Question: I need to generate samples from a mixed distribution
- 40% samples come from Gaussian(mean=2,sd=8)- 20% samples come from Cauchy(location=25,scale=2)- 40% samples come from Gaussian(mean = 10, sd=6)
To do this, i wrote the following function :
'''
dmix <- function(x){
prob <- (0.4 * dnorm(x,mean=2,sd=8)) + (0.2 * dcauchy(x,location=25,scale=2)) + (0.4 * dnorm(x,mean=10,sd=6))
return (prob)
}
'''
And then tested with:
'''
foo = seq(-5,5,by = 0.01)
vector = NULL
for (i in 1:1000){
vector[i] <- dmix(foo[i])
}
hist(vector)
'''
I'm getting a histogram like this (which I know is wrong) -

What am I doing wrong? Can anyone give some pointers please?
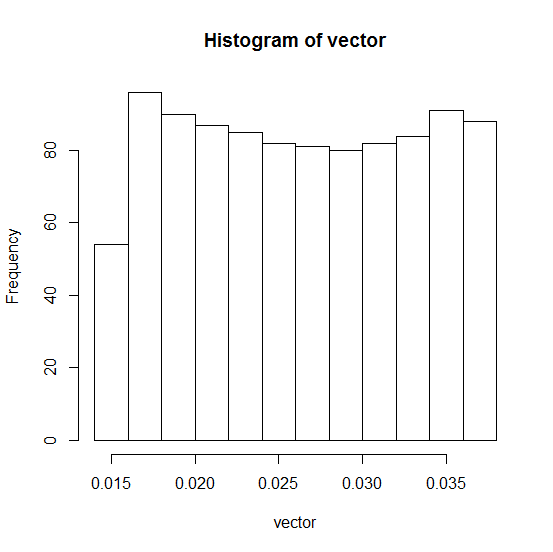
Answer: There are of course other ways to do this, but the package makes it pretty darned simple. (<URL>.
'''
library(distr)
## Construct the distribution object.
myMix <- UnivarMixingDistribution(Norm(mean=2, sd=8),
Cauchy(location=25, scale=2),
Norm(mean=10, sd=6),
mixCoeff=c(0.4, 0.2, 0.4))
## ... and then a function for sampling random variates from it
rmyMix <- r(myMix)
## Sample a million random variates, and plot (part of) their histogram
x <- rmyMix(1e6)
hist(x[x>-100 & x<100], breaks=100, col="grey", main="")
'''

And if you'd just like a direct look at your mixture distribution's pdf, do:
'''
plot(myMix, to.draw.arg="d")
'''